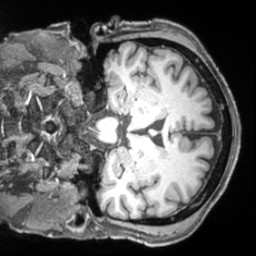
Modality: T1w
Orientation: coronal
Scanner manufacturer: siemens
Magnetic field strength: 3 T
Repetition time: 2.55 s